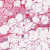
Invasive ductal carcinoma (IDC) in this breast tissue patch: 0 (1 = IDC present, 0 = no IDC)